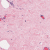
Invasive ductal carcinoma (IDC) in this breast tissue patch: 1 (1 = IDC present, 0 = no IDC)